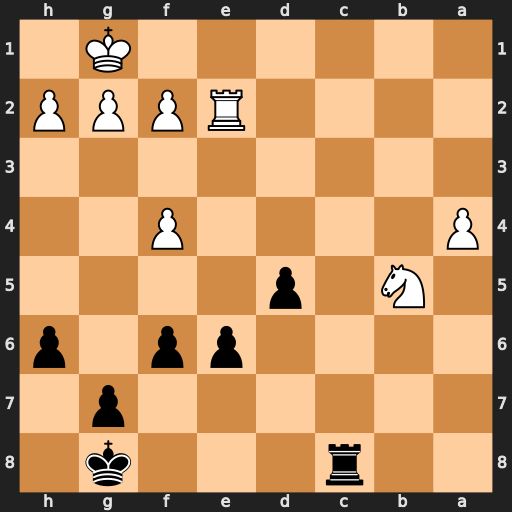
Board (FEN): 2r3k1/6p1/4pp1p/1N1p4/P4P2/8/4RPPP/6K1
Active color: b
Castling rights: -
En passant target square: -
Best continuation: Rc1+ Re1 Rxe1#